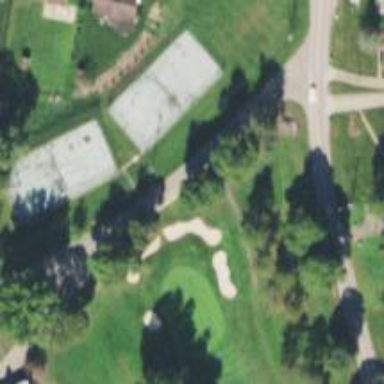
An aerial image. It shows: Path designated for golf carts.